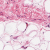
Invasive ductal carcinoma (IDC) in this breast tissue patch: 0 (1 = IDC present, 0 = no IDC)